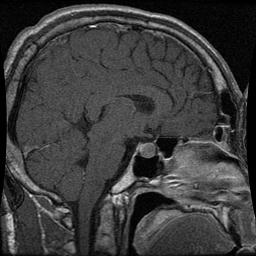
Label: pituitary